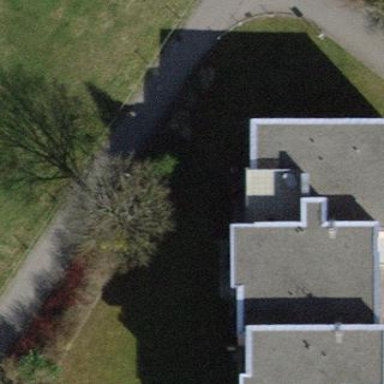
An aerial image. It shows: Terrace building.